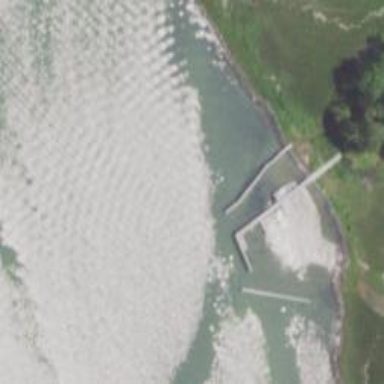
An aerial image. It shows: Breakwater structure.